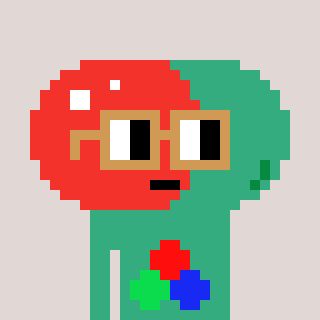
a pixel art character with square brown glasses, a pill-shaped head and a teal-colored body on a warm background